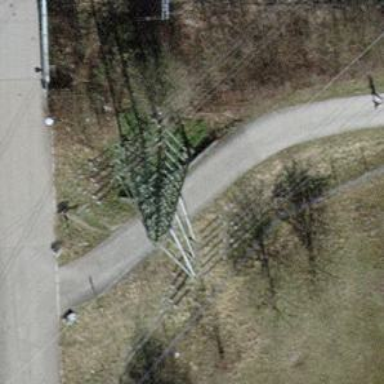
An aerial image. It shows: Power line is depicted.